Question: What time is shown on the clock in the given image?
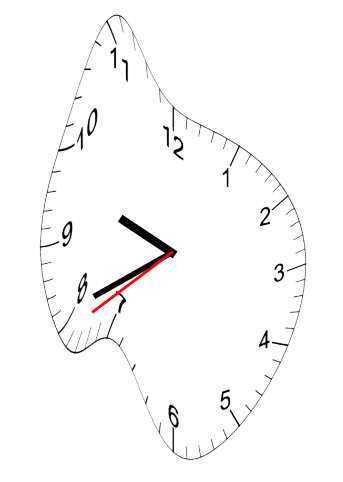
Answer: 09:40:39